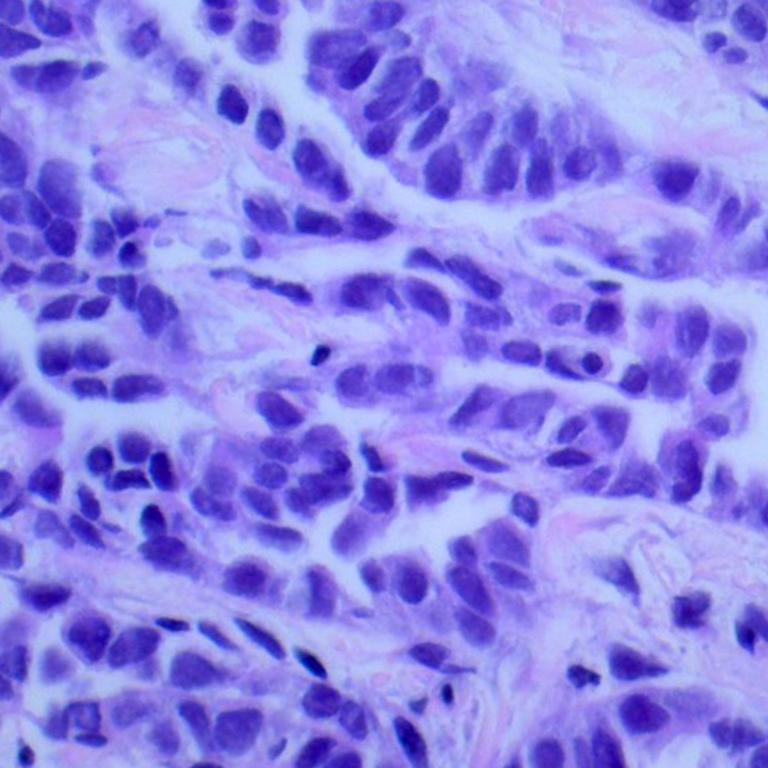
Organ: lung
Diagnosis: adenocarcinomas